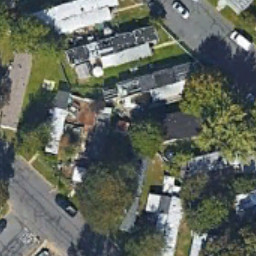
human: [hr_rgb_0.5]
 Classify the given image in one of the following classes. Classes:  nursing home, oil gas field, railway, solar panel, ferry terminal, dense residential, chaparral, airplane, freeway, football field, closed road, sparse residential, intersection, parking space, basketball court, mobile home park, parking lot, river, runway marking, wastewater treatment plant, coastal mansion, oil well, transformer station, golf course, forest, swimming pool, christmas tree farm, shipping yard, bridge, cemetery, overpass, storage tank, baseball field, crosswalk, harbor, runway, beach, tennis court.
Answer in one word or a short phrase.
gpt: mobile home park